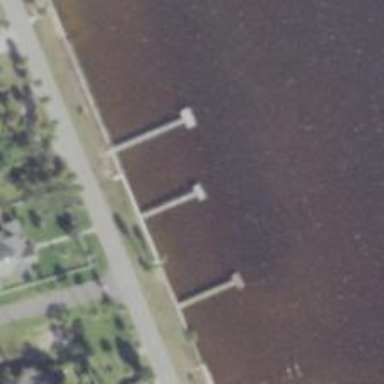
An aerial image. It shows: Man-made pier.